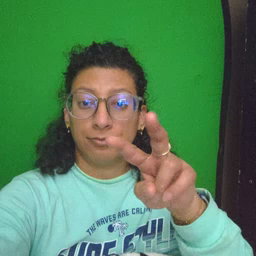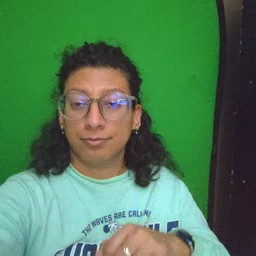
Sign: jacket